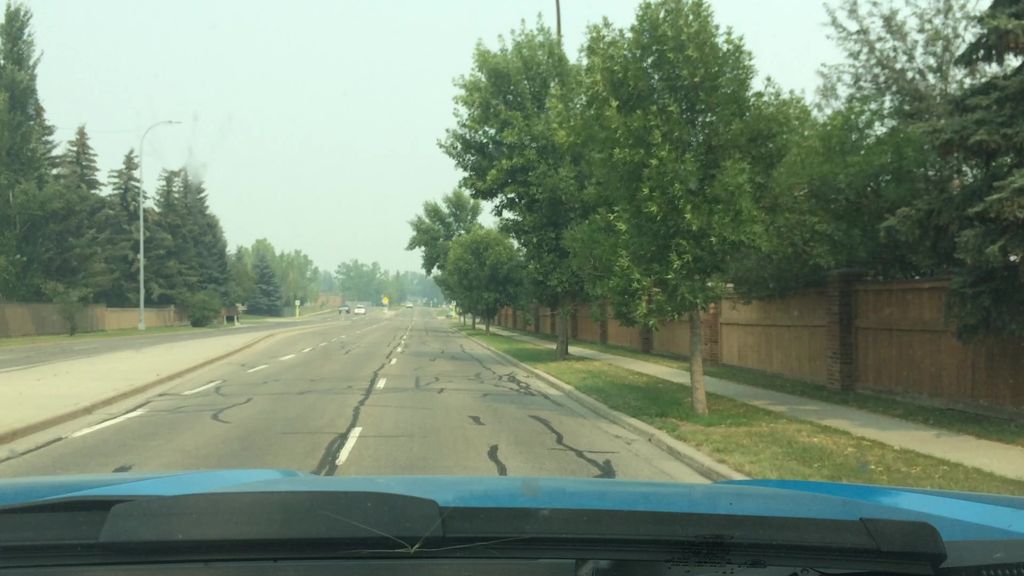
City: calgary